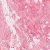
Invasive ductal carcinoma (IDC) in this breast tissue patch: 0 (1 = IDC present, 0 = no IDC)